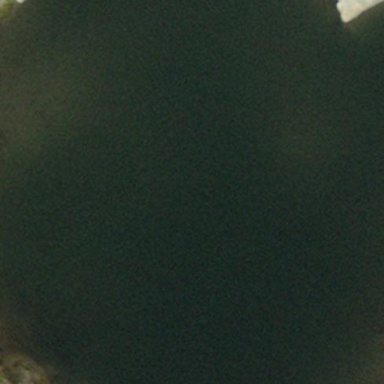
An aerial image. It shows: Serene lake.